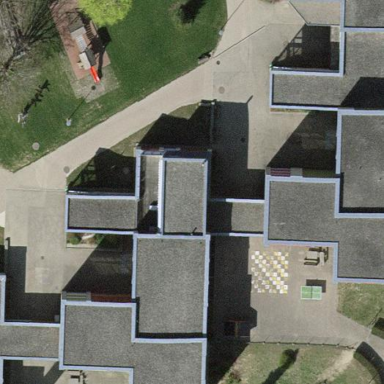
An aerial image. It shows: School building.